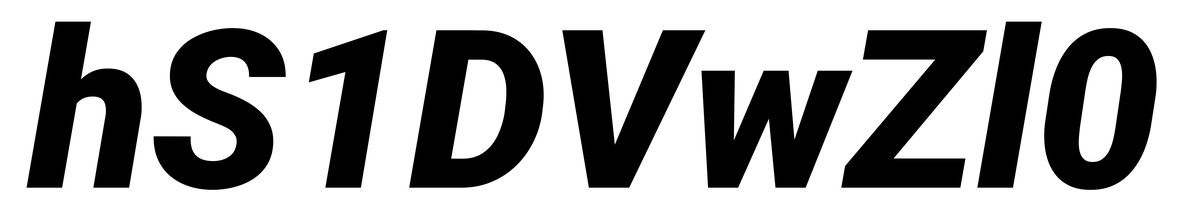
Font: Roboto-Italic_Black_Italic